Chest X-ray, AP view. Patient: 19 years old, sex F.
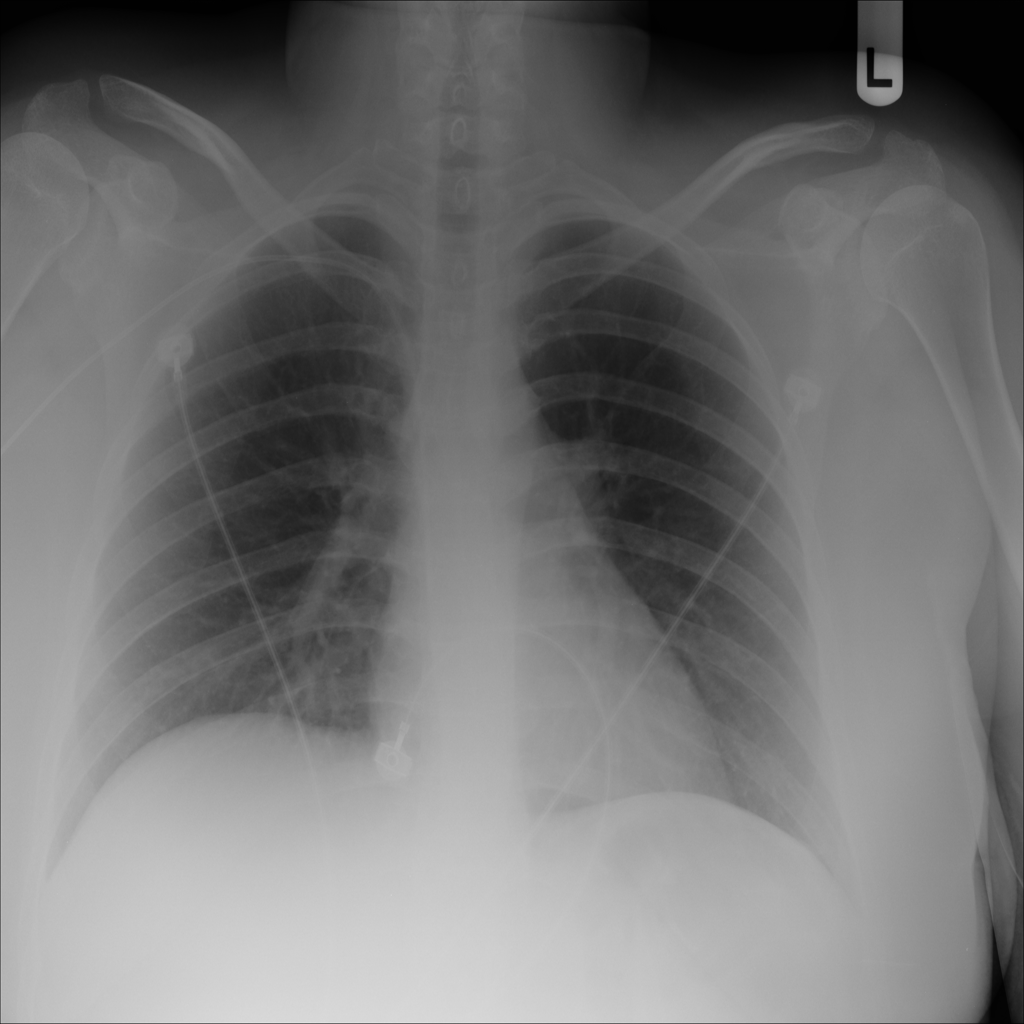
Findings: No Finding